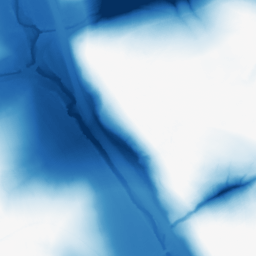
Category: morphological
Decomposition family: morphological
Decomposition parameters: operation: closing
size: 100
Upsampling method: sinc_blackman
Upsampling parameters: scale: 4
kernel_size: 16
Upsampling scale: 4